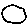
Label: circle